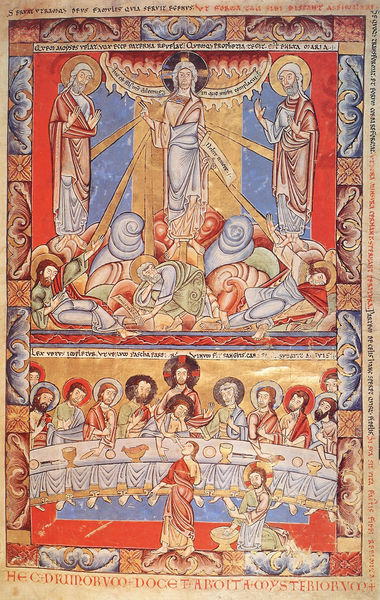
Titel: Bibel von Floreffe, Bd. 1
Standort: Herstellungsort: (Maasland) (EU - Maasland)
Institution: London,  British Museum
Schlagwörter: blau, gemälde, gott, bunt, tisch, rot, kirche, kelch, farbig, schrift, farbe, tafel, wein, brot, kreuz, religion, mahl, altar, heiligenschein, christus, jesus, mittelalter, kruzifix, heilige, abendmahl, jünger, christentum, ikone, latein, lateinisch, ottonisch, apostel, buchmalerei, abendmal, psalter, ölberg, verklärung, karolingisch, letztes, keclh